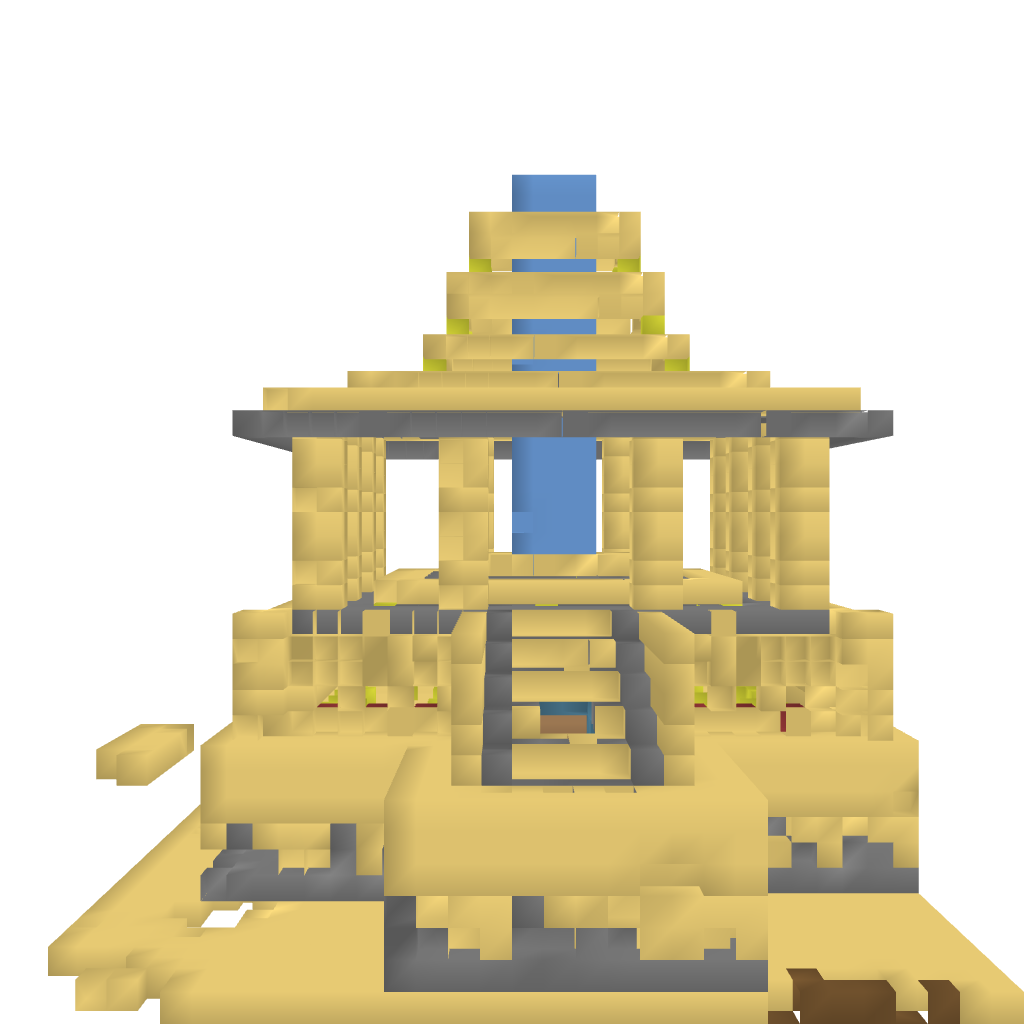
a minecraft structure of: weird arena pagoda thingymajiggy with a secret stair high quality